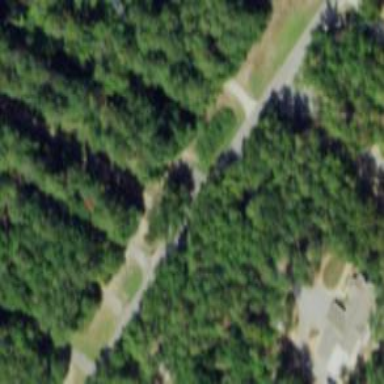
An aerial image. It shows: Driveway.